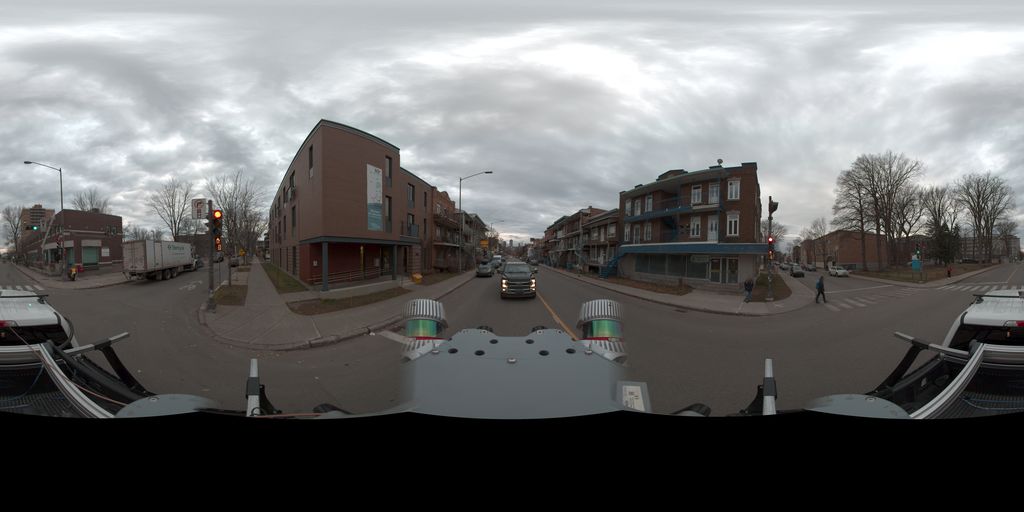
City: quebec_city